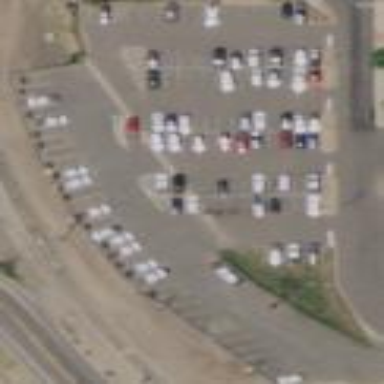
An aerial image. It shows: Parking area with surface.